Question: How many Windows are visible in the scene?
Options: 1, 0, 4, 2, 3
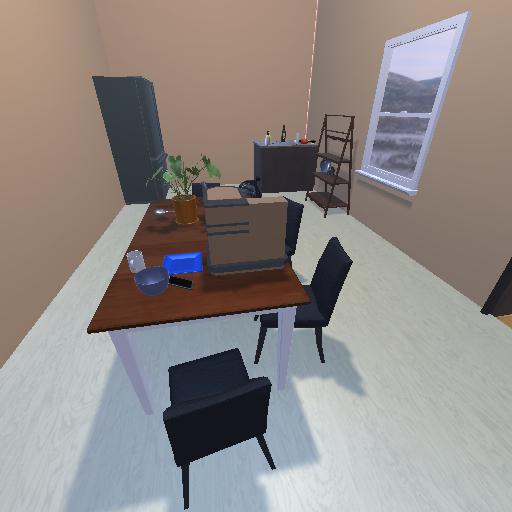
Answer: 1